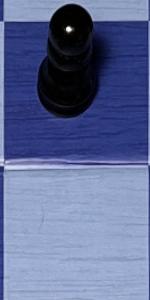
Label: Empty